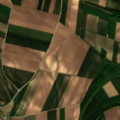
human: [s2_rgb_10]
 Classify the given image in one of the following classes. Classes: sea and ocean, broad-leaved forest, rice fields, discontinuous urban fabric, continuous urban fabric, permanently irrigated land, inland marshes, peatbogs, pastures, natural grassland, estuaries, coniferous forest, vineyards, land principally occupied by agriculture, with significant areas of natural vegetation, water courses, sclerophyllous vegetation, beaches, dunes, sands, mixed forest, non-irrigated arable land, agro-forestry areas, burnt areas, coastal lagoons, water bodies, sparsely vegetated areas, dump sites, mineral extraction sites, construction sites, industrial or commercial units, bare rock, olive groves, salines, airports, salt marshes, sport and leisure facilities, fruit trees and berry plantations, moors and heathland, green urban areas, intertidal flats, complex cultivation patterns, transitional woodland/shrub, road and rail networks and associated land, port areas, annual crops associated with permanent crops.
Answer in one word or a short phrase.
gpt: discontinuous urban fabric, non-irrigated arable land